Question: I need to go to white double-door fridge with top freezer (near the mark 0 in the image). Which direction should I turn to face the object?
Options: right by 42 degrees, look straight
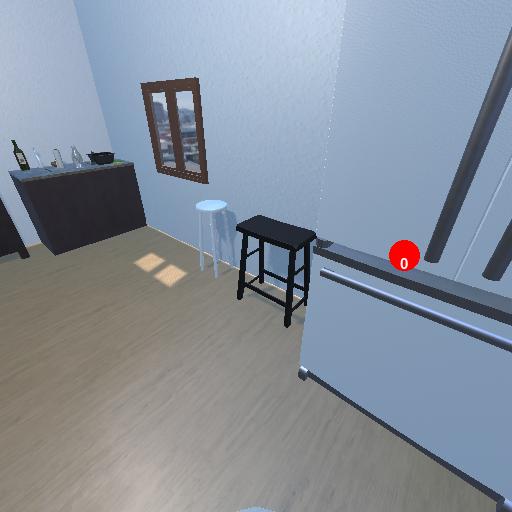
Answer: right by 42 degrees